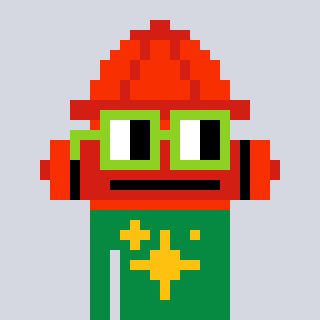
a pixel art character with square light green glasses, a fire hydrant-shaped head and a green-colored body on a cool background